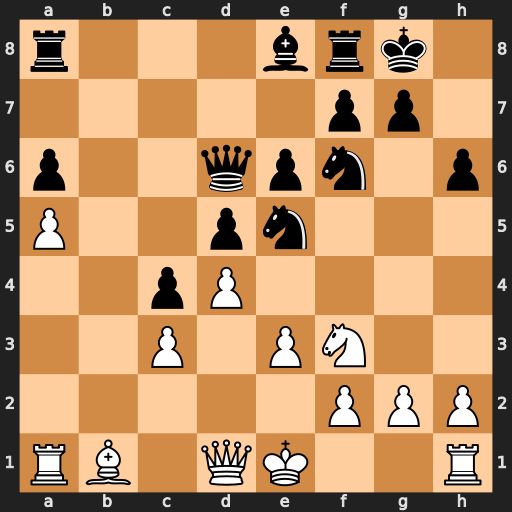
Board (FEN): r3brk1/5pp1/p2qpn1p/P2pn3/2pP4/2P1PN2/5PPP/RB1QK2R
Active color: w
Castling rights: KQ
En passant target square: -
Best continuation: dxe5 Qe7 exf6